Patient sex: F
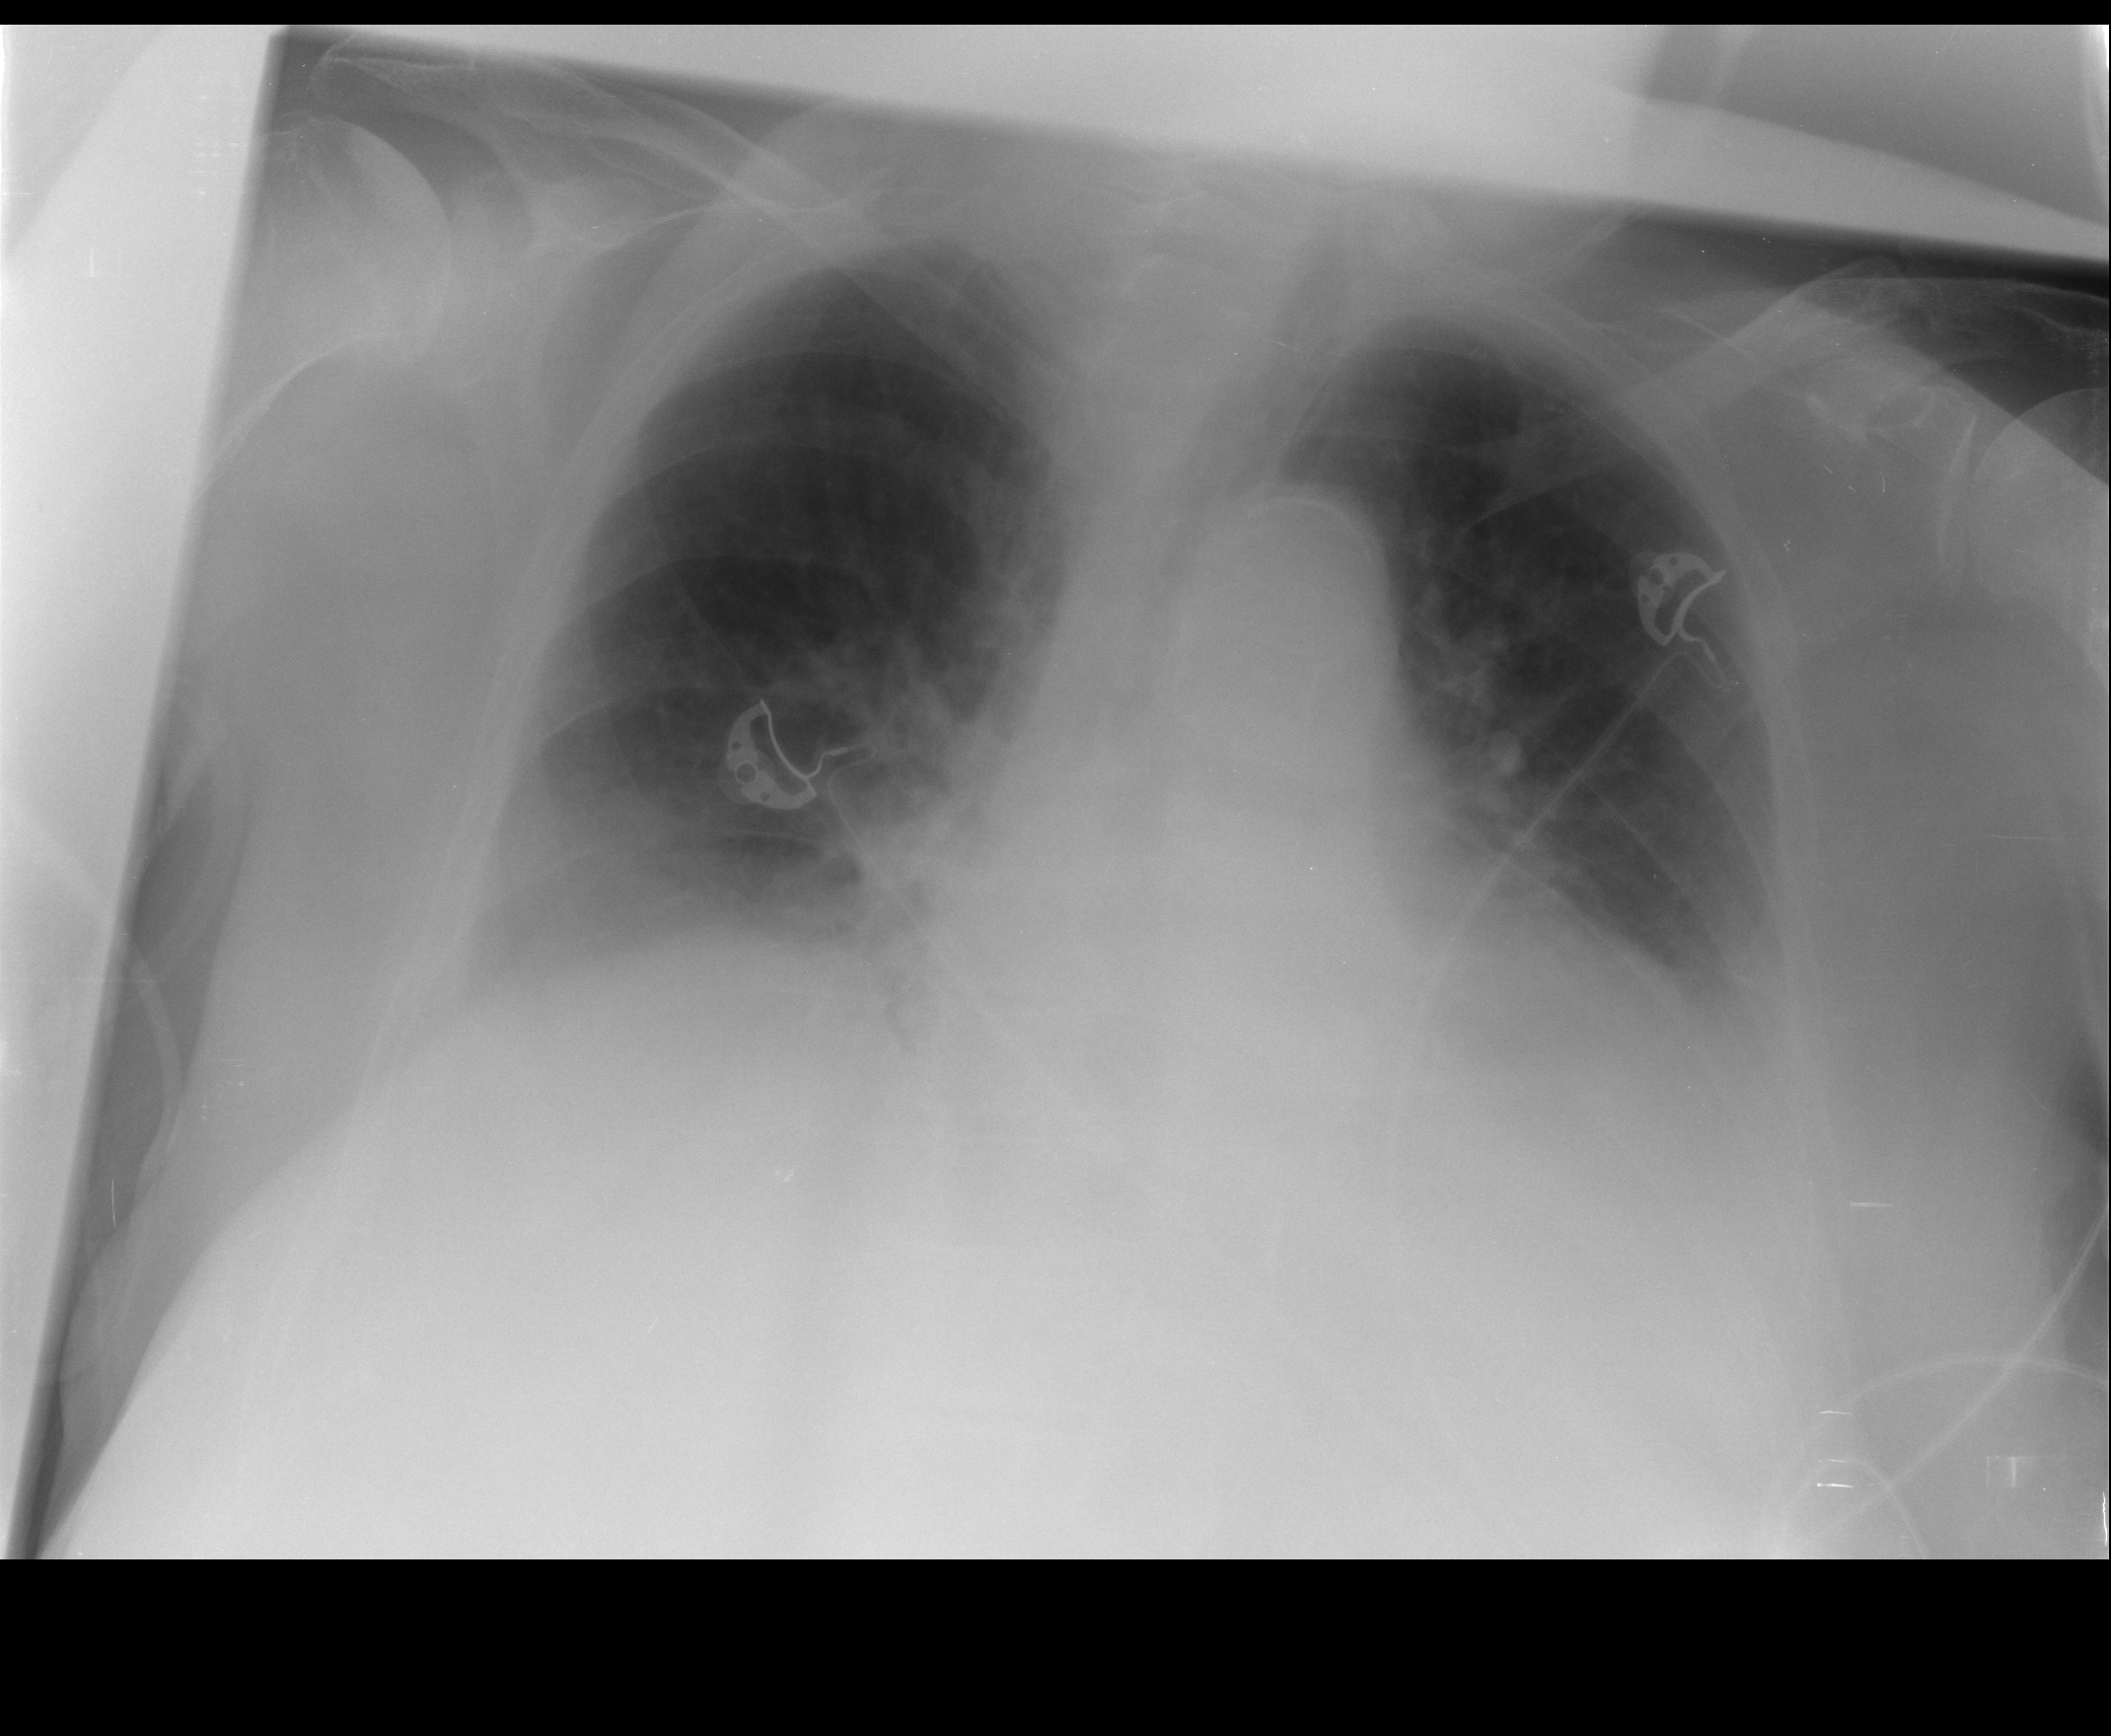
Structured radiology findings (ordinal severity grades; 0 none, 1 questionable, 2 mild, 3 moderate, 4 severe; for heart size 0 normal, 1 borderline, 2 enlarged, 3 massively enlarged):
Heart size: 2
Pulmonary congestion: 2
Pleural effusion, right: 3
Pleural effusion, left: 3
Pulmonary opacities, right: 2
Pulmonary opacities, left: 2
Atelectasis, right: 3
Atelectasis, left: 3